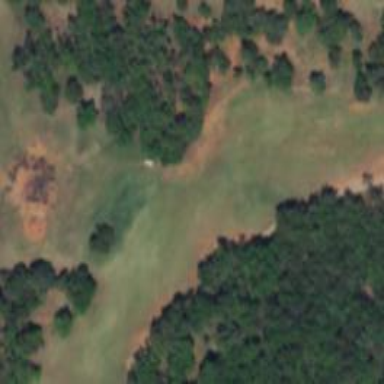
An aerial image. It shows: View of golf hole.